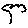
Label: tree